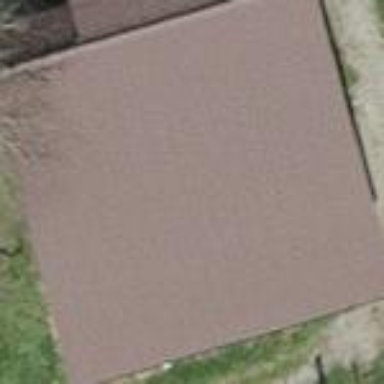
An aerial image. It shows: Building with tile roof.